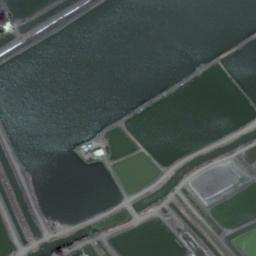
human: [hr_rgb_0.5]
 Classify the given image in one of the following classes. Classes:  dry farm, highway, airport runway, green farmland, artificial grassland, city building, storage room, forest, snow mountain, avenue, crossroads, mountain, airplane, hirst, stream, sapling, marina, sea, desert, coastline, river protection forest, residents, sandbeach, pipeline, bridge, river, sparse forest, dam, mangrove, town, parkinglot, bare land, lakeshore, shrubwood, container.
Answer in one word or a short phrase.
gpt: green farmland